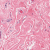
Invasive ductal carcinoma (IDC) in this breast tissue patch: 0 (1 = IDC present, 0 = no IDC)